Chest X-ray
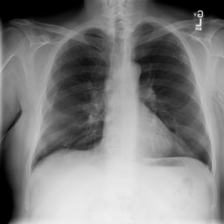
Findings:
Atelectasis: negative
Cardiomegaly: negative
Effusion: negative
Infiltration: negative
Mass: negative
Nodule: negative
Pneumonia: negative
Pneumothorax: negative
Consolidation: negative
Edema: negative
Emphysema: negative
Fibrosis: negative
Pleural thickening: negative
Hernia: negative